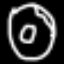
Label: donut